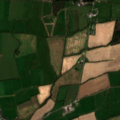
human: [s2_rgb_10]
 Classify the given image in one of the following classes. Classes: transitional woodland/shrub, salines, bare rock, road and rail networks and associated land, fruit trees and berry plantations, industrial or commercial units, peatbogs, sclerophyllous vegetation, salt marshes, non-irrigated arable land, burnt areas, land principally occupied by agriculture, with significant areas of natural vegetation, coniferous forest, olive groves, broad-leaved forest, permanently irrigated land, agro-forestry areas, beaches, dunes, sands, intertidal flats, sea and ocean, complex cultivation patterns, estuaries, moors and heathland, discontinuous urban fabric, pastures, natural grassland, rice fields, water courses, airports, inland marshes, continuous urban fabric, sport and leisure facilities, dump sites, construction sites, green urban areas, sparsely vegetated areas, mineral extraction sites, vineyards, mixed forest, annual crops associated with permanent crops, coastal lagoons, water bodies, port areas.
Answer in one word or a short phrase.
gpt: pastures, transitional woodland/shrub